Question: I am working in a big project. There was no problem till last hour. Suddenly my app's live bytes keeps on increasing and it touches above 1 GB and I can't even identify where the problem is. I have searched and found <URL> but its for overall bytes not for live bytes.
I got the following error after five minutes:
'''
xxxxxx(1456,0x252d1a8) malloc: *** mach_vm_map(size=<PHONE>) failed (error code=3)
*** error: can't allocate region
'''
Here is a screenshot of Instruments and you can see the live bytes reaches 1 GB.

I've tried the following steps
1. Reset the contents and settings of simulator
2. Delete Xcode full application files
3. Delete all derived files and clean trash fully
4. Re-install Xcode
To be more correct error found in this lines
'''
- (void)viewDidLoad
{
[super viewDidLoad];
[UserNameTxtFld setBackgroundColor:[UIColor colorWithRed:242.0f/255.0f green:245.0f/255.0f blue:245.0f/255.0f alpha:1.0]];
[UserPasswordFld setBackgroundColor:[UIColor colorWithRed:242.0f/255.0f green:242.0f/255.0f blue:242.0f/255.0f alpha:1.0]];
[LoginButton setBackgroundColor:[UIColor colorWithRed:60.0f/255.0f green:179.0f/255.0f blue:113.0f/255.0f alpha:1.0]];
//[ForgotButton setBackgroundColor:[UIColor lightGrayColor]];
API=[[BMAPIClass alloc] init];
API.delegate = self;
UIView *paddingView = [[UIView alloc] initWithFrame:CGRectMake(0, 0, 10, UserNameTxtFld.frame.size.height)];
UserNameTxtFld.leftView = paddingView;
UserPasswordFld.leftView =paddingView;
self.appDelegate = (BMAppDelegate*)[[UIApplication sharedApplication] delegate];
//Set Splash screen
if(UI_USER_INTERFACE_IDIOM() == UIUserInterfaceIdiomPhone)
{
CGSize result = [[UIScreen mainScreen] bounds].size;
if(result.height == 480)
{
// iPhone Classic
NSLog(@"iphone 4");
if(IS_RETINA)
{
NSLog(@"Yes retina Display");
splashScreenImage.image =[UIImage imageNamed:@"splash_640x960.jpg"];
[visiblePassword setBackgroundImage:[UIImage imageNamed:@"eye_640x960.png"] forState:UIControlStateNormal];
}
else
{
NSLog(@"Not retina Display");
splashScreenImage.image =[UIImage imageNamed:@"splash_320x480.jpg"];
[visiblePassword setBackgroundImage:[UIImage imageNamed:@"eye_320x480.png"] forState:UIControlStateNormal];
}
}
if(result.height == 568)
{
// iPhone 5
NSLog(@"iphone 5");
splashScreenImage.image =[UIImage imageNamed:@"splash_640x1136.jpg"];
[visiblePassword setBackgroundImage:[UIImage imageNamed:@"eye_640x1136.png"] forState:UIControlStateNormal];
}
}
}
'''
Nothing's worked. Can any one could say what the problem is?
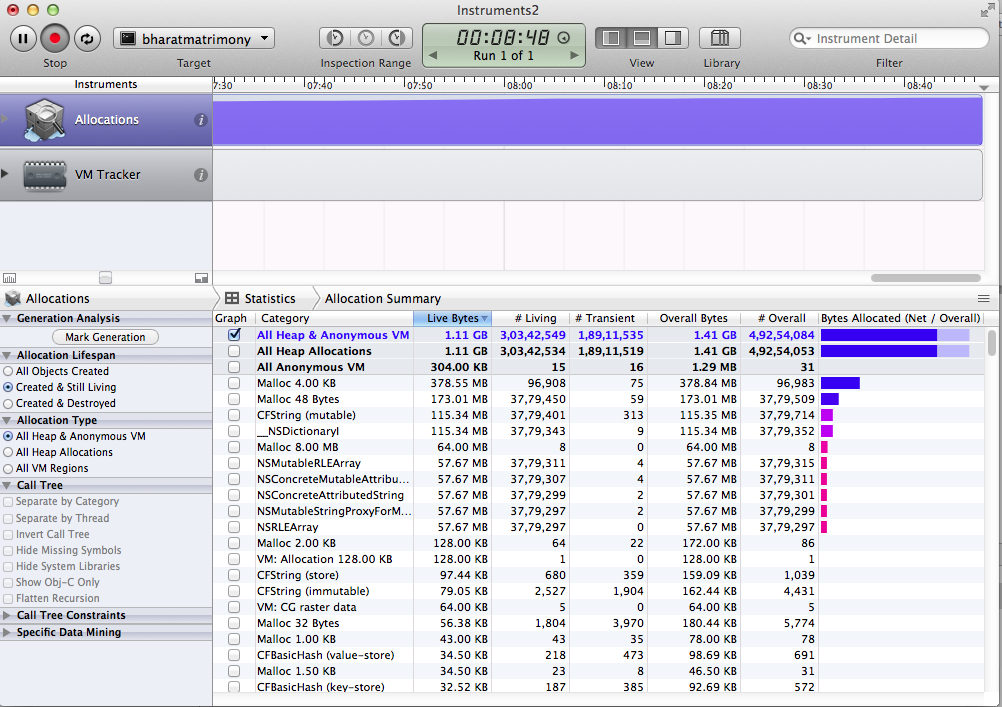
Answer: I have seen your code in this <URL>
As per your given code you have used same code multiple time.
'''
UIView *paddingView = [[UIView alloc] initWithFrame:CGRectMake(0, 0, 10, UserNameTxtFld.frame.size.height)];
UserNameTxtFld.leftView = paddingView;
UserNameTxtFld.leftViewMode =UITextFieldViewModeAlways;
UserPasswordFld.leftView =paddingView; // this is wrong(can't use it again)
UserPasswordFld.leftViewMode =UITextFieldViewModeAlways;
'''
You can't use same padding view again. You have to alloc it again for 'UserPasswordFld' field. Take another padding view and use it then it will work.